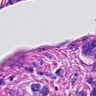
Metastatic tissue present: yes